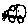
Label: car